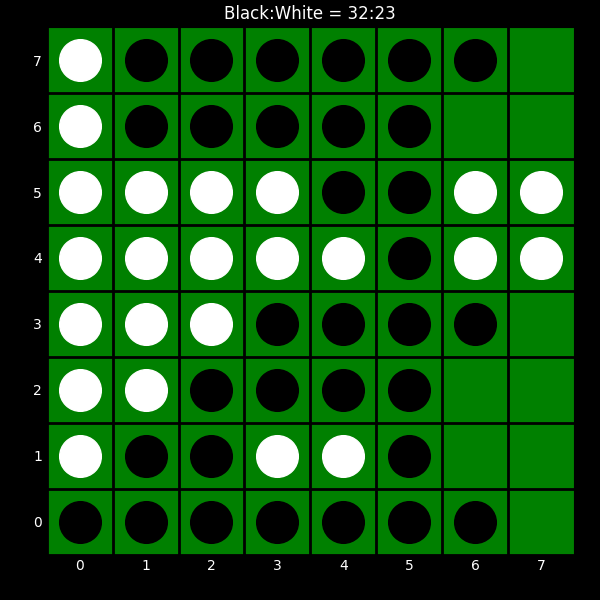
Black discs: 32
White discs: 23